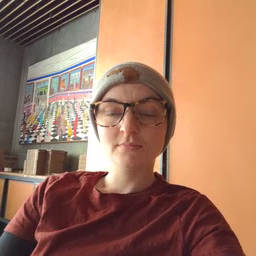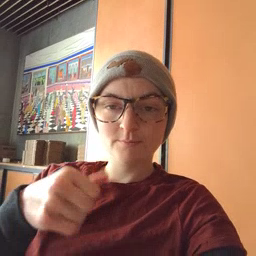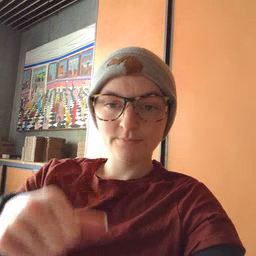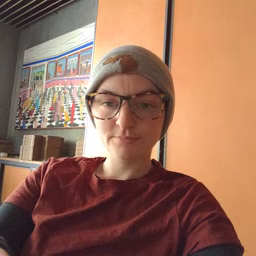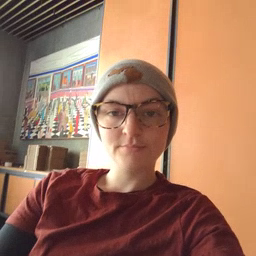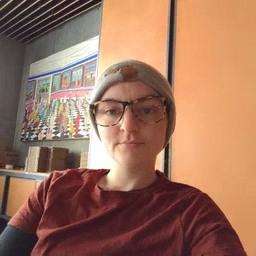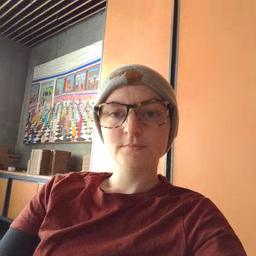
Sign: puzzle